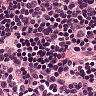
Metastatic tissue present: no